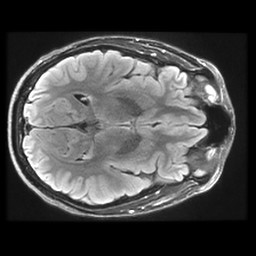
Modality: FLAIR
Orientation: axial
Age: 27
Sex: male
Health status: healthy
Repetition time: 12 s
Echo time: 0.09782 s